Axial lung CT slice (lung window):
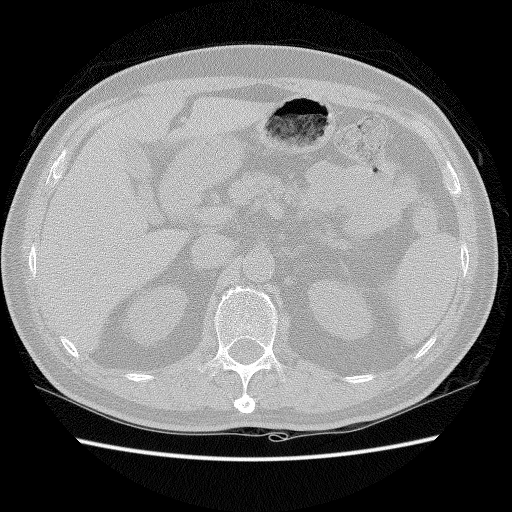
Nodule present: no